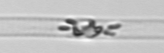
Label: Dactyliosolen_blavyanus